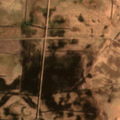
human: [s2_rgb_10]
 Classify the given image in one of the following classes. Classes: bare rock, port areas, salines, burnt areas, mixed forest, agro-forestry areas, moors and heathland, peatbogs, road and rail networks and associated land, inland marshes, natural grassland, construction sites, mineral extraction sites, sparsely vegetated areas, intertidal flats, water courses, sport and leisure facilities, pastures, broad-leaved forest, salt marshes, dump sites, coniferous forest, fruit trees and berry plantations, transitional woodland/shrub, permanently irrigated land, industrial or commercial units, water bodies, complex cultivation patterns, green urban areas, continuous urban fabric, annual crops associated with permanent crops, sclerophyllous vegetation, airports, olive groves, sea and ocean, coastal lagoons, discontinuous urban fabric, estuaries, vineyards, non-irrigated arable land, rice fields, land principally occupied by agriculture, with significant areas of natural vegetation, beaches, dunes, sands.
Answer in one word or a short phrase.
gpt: non-irrigated arable land, pastures